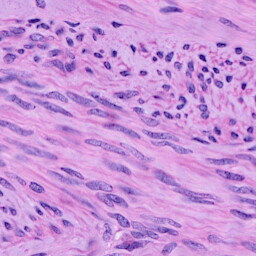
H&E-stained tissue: Cervix